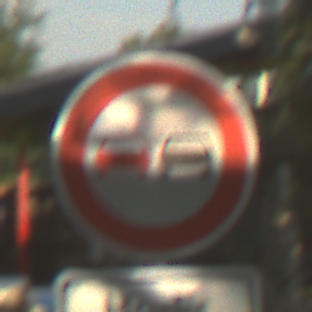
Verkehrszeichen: Ueberholverbot
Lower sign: ZeitangabenMitBeschraenkungAufWochentage2
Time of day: SunriseSunset
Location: Outdoor (Suburban)
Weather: Clear
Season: NotSpecified
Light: Natural